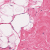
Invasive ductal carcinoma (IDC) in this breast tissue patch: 0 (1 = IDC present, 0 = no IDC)